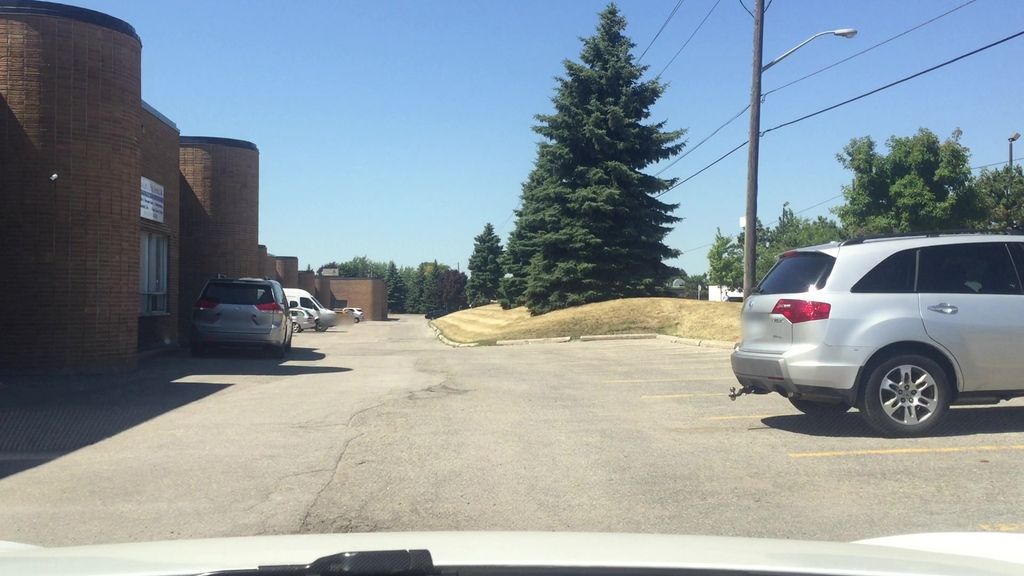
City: toronto